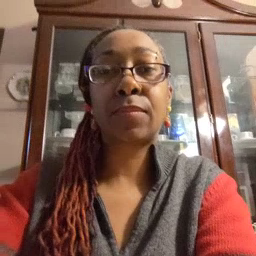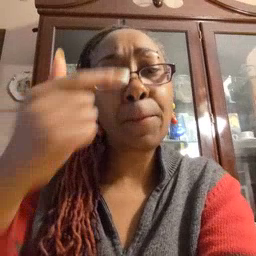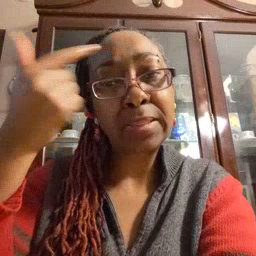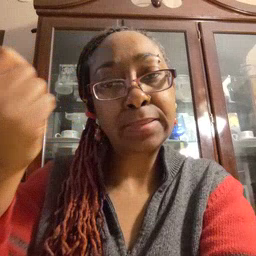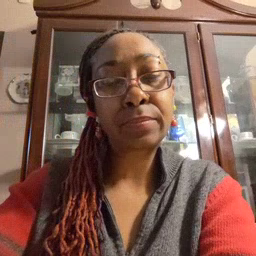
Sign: because